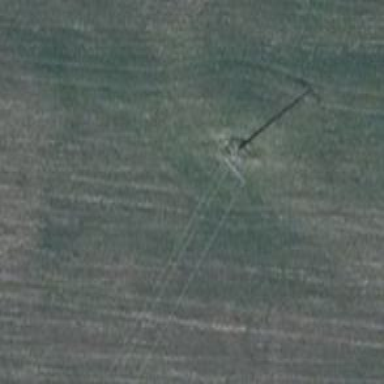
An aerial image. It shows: Minor power line.